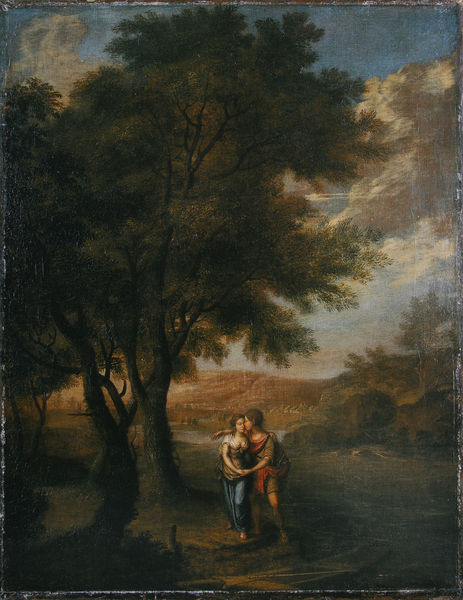
Titel: Arkadische Landschaft mit Schäferpaar und Nachen
Künstler: Bathasar Joseph Stoisser
Standort: Mainz
Institution: Landesmuseum
Schlagwörter: baum, berg, blau, blätter, dunkel, gemälde, himmel, laub, mann, schatten, umhang, wasser, weiß, wolken, bäume, fluss, gelb, grün, landschaft, mädchen, see, stadt, ufer, äste, braun, brust, busen, frau, grau, hintergrund, kleid, licht, schwarz, szene, vordergrund, rot, weg, wolke, malerei, rock, jung, arme, falten, faru, geschichte, gesicht, bild, öl, ast, baumstamm, horizont, häuser, hügel, natur, stamm, zweige, gehen, gewässer, pfad, sonne, gewand, gold, gewänder, paar, krone, wald, anhöhe, boot, kinder, sommer, kuss, küssen, liebe, umarmung, italien, naturalismus, süden, furchen, laufen, nachmittag, berge, gebirge, nebel, idylle, rand, romantik, junge, dekolleté, abendstimmung, bauer, unscharf, umarmen, pärchen, außen, antike, idyll, illustration, leinwand, laubbaum, römer, liebespaar, baumgruppe, verliebt, romantisch, tümpel, antik, laubbäume, poussin, sunkel, sfumato, balu, weich, wanderung, roit, erdhügel, pastoral, südlich, verliebte, ungerahmt, atmosphärisch, hand in hand, wolken blau weiß grün